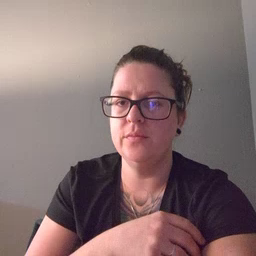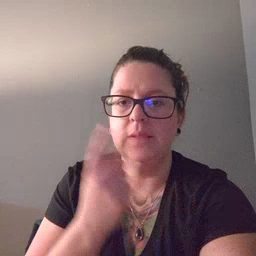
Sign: see